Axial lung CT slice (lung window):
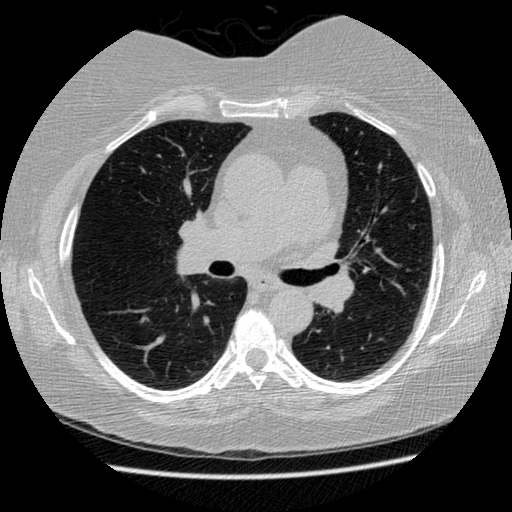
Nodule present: no